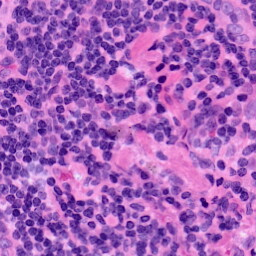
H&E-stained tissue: LymphNode